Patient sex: M
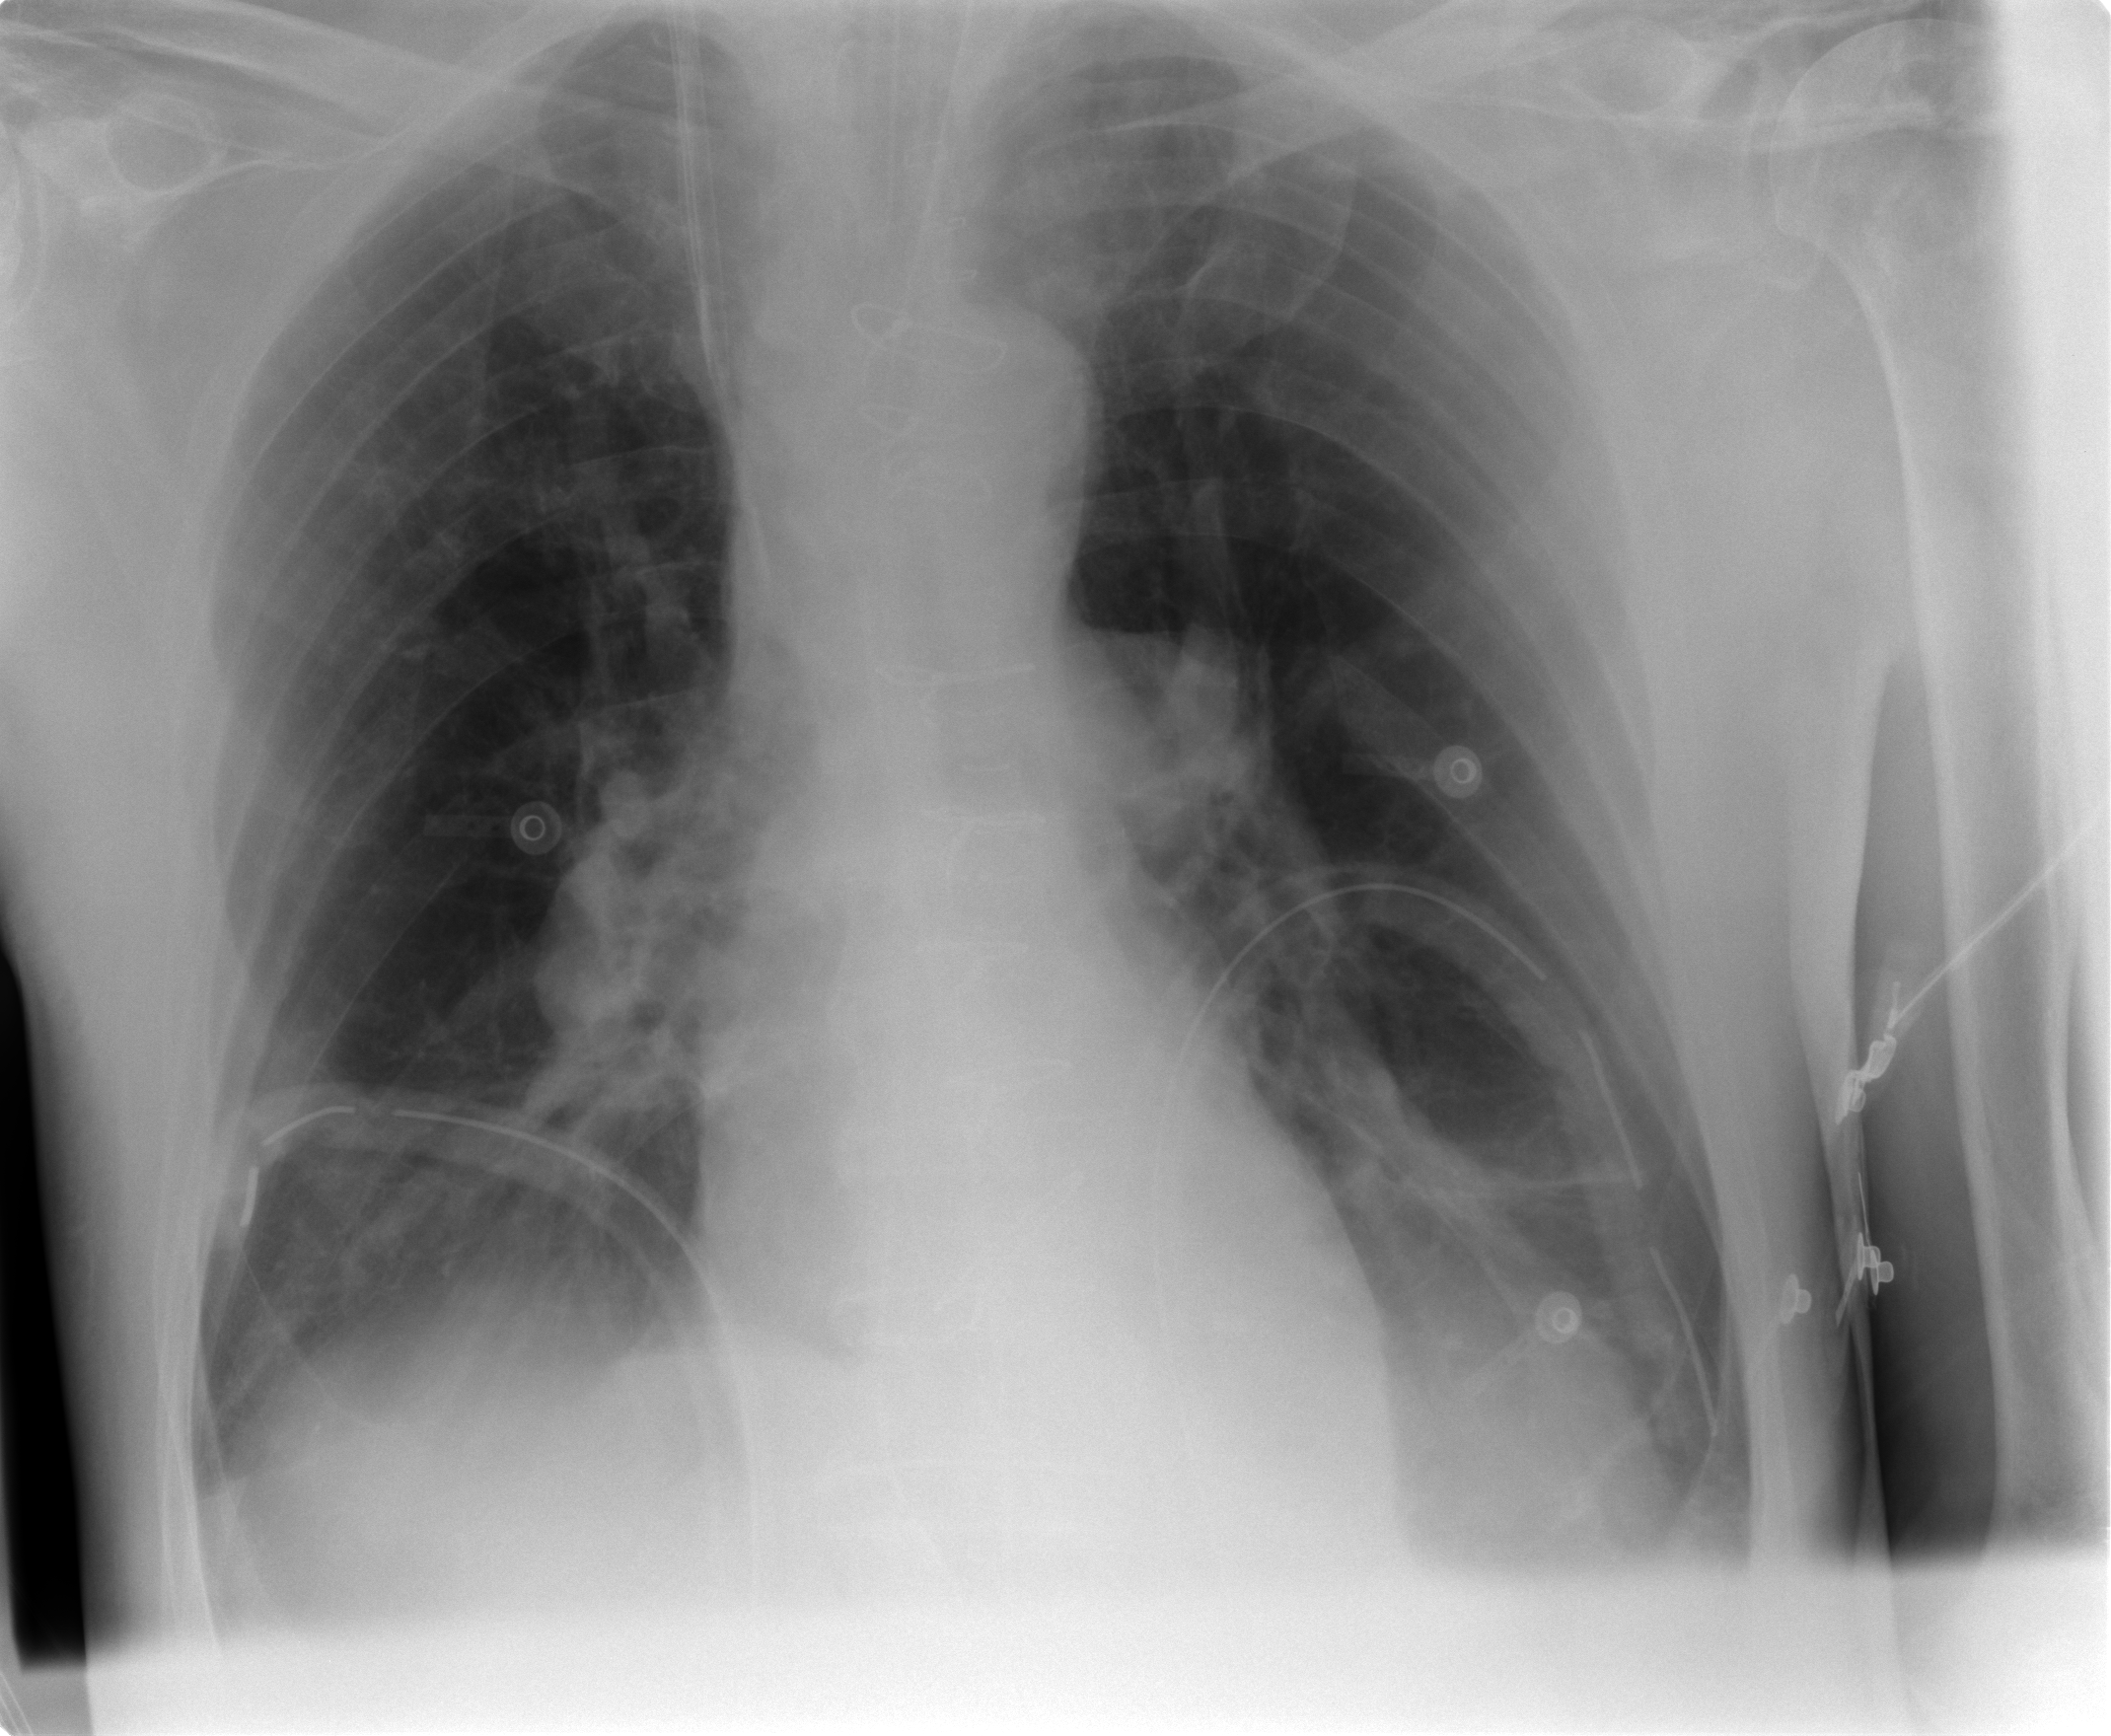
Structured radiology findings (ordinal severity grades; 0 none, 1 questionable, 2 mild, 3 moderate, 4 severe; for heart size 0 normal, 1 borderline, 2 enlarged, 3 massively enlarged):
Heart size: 0
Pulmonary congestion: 0
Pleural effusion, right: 1
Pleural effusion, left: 1
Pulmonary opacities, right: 0
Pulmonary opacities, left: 0
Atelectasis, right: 0
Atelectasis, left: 0